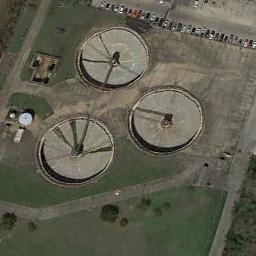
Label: storage_tank